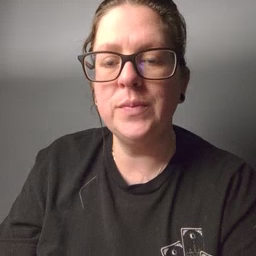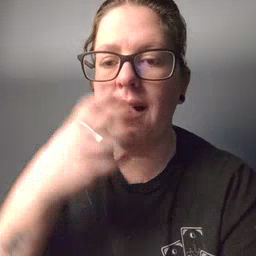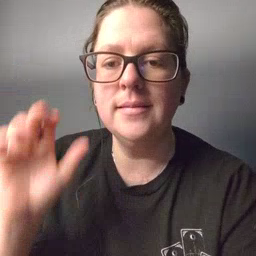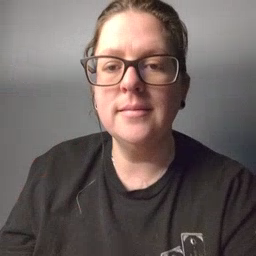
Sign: hot